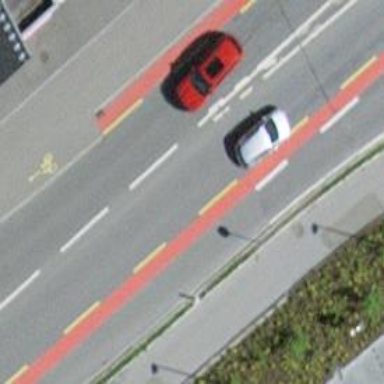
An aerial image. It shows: Primary road with asphalt surface. There is separate sidewalk.